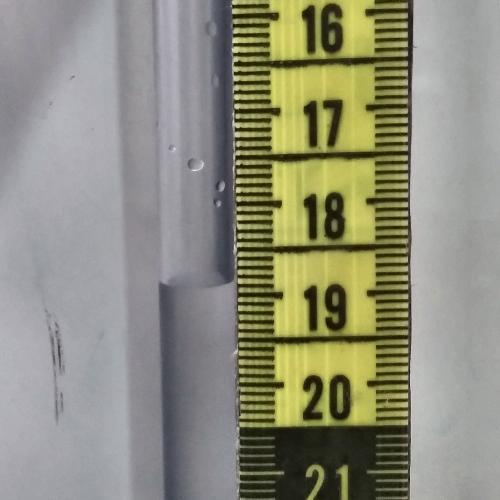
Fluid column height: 18.9 cm